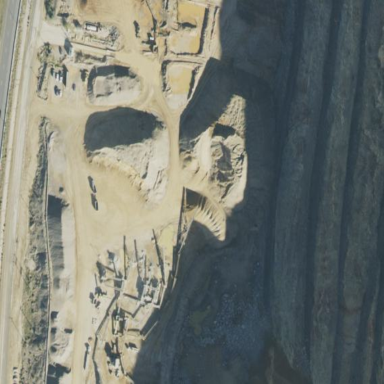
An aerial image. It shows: Quarry area.